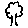
Label: tree